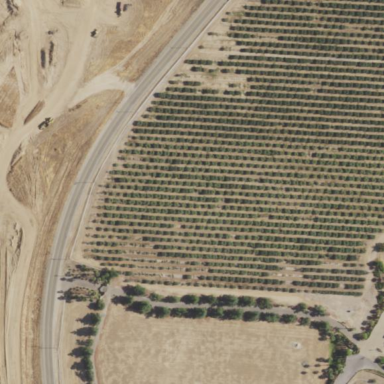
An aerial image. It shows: Orchard.